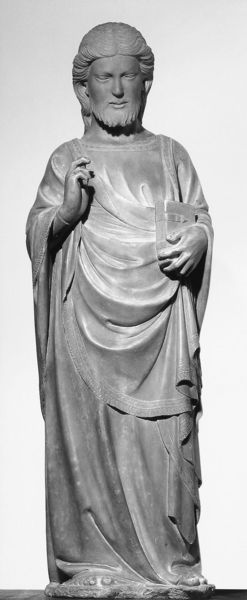
Titel: Segnender Christus
Künstler: Andrea Pisano
Institution: Florenz, Museo dell’Opera del Duomo
Schlagwörter: hand, kopf, mann, finger, geste, grau, haar, kleid, mund, nase, stirn, blick, tuch, alt, bart, augen, bibel, stein, hände, figur, gewand, stehend, person, borte, haarpracht, mittelscheitel, skulptur, statue, faltenwurf, zehen, foto, buch, schwarzweiß, gebet, jesus, mittelalter, segen, heilige, jünger, heilig, petrus, figut, evangelist, evangelium, statie, mantra